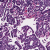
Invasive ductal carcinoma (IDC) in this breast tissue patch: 1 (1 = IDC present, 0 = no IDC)